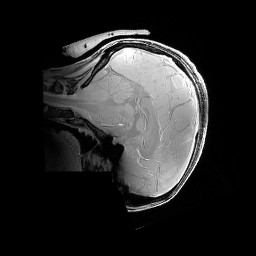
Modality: PDw
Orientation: sagittal
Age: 30
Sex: female
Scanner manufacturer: siemens
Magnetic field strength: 6.98 T
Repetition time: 1.38 s
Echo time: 0.00242 s